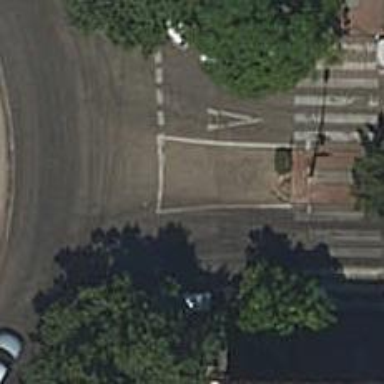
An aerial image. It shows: Roundabout on residential road with asphalt surface.